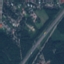
Land use / land cover class: Highway